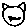
Label: cat